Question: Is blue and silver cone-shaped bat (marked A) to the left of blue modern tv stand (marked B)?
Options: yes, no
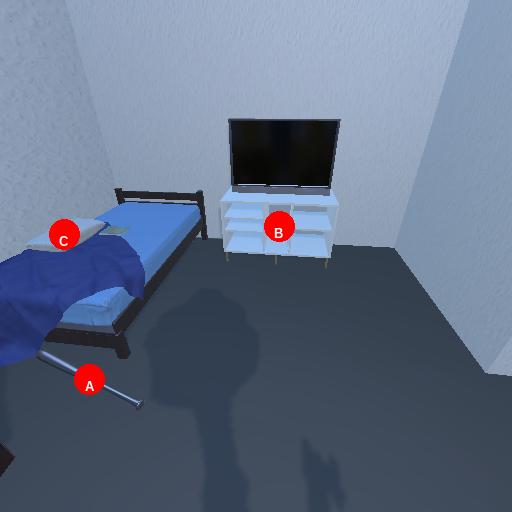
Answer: yes